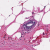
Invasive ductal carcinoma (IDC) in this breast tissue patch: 0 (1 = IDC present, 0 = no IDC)